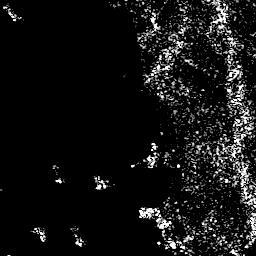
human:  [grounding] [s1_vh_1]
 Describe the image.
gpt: In the satellite image, there is  <ref>1 small ship </ref> <box>[[0, 1, 9, 8, 0]]</box> located at top left,  <ref>1 small ship </ref> <box>[[19, 62, 25, 72, 0]]</box> located at left,  <ref>2 small ship </ref> <box>[[12, 87, 17, 94, 0], [25, 87, 32, 96, 0]]</box> located at bottom left,  <ref>2 small ship </ref> <box>[[34, 66, 42, 74, 0], [52, 79, 60, 86, 0]]</box> located at bottom,  <ref>1 small ship </ref> <box>[[56, 55, 62, 66, 0]]</box> located at center.